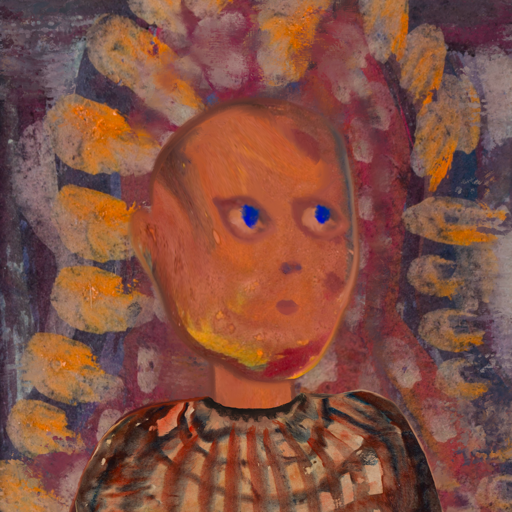
Background: Doll, Head And Neck Side: Mother_And_Son_Son, Face Side: Mother_And_Son_Mother, Bust: Orphan, Hair Side: Blank, Head Accessory: Blank, Second Necklace: Blank, Necklace: Blank, Baby: Blank